Question: I have some problems with the following code:
'''
Vo2Max.Auswertung %>%
group_by(group) %>%
summarise(across(everything(), mean)) %>%
pivot_longer(cols = -group, names_to = "test", values_to = "mean") %>%
mutate(test = as.numeric(gsub("[^0-9]","",test))) %>%
ggplot(aes(x=test, y = mean, group = group, color = group)) +
geom_line(aes(),size = 1.1) +
geom_point(aes(), size = 3)+
scale_colour_manual(values = c("lightskyblue", "royalblue"), name = "Legende") +
ggtitle("Mittelwerte VO2 Max Vergleich nach Gruppen") +
theme_bw() +
theme(axis.text.x = element_text(size = 12)) +
theme(axis.title.y = element_text(size = 15, angle = 90)) +
theme(axis.text.y = element_text(size = 12, hjust=1)) +
theme(axis.title.x = element_text(size = 15)) +
scale_x_continuous(name = "Testzeitpunkt") +
scale_y_continuous(name = "Mittelwerte VO2 max") +
theme(plot.title = element_text(hjust = 0.5))
'''
This is the result

I have to scale the x axes into 3 timepoints (t0, t1, t2).
The y axes has to have an other scale (from 40 to 45).
Can someone help me to find the mistaces?
Here are my datas:
'''
> Vo2Max.Auswertung
# A tibble: 18 x 4
group 't0 VO2 max' 't1 VO2 max' 't2 VO2 max'
<chr> <dbl> <dbl> <dbl>
1 Experimentalgruppe 47.6 47.9 48.7
2 Kontrollgruppe 47.6 46.5 43.0
3 Experimentalgruppe 47.6 48.7 48.7
4 Kontrollgruppe 46.8 47.6 46.2
5 Kontrollgruppe 44.6 46.2 47.9
6 Experimentalgruppe 41.3 42.1 42.4
7 Kontrollgruppe 38 40.7 38.6
8 Experimentalgruppe 43.5 44.6 42.7
9 Experimentalgruppe 41.9 43.2 43.8
10 Kontrollgruppe 45.1 47.9 49.2
11 Experimentalgruppe 44.1 44.3 44.9
12 Kontrollgruppe 28.5 30.9 30.3
13 Kontrollgruppe 38.6 41.6 42.1
14 Kontrollgruppe 44.6 45.4 47.6
15 Kontrollgruppe 40.4 43.0 42.4
16 Experimentalgruppe 32.6 33.3 33.3
17 Experimentalgruppe 40.4 38.6 43.0
18 Kontrollgruppe 44.3 40.1 42.7
'''
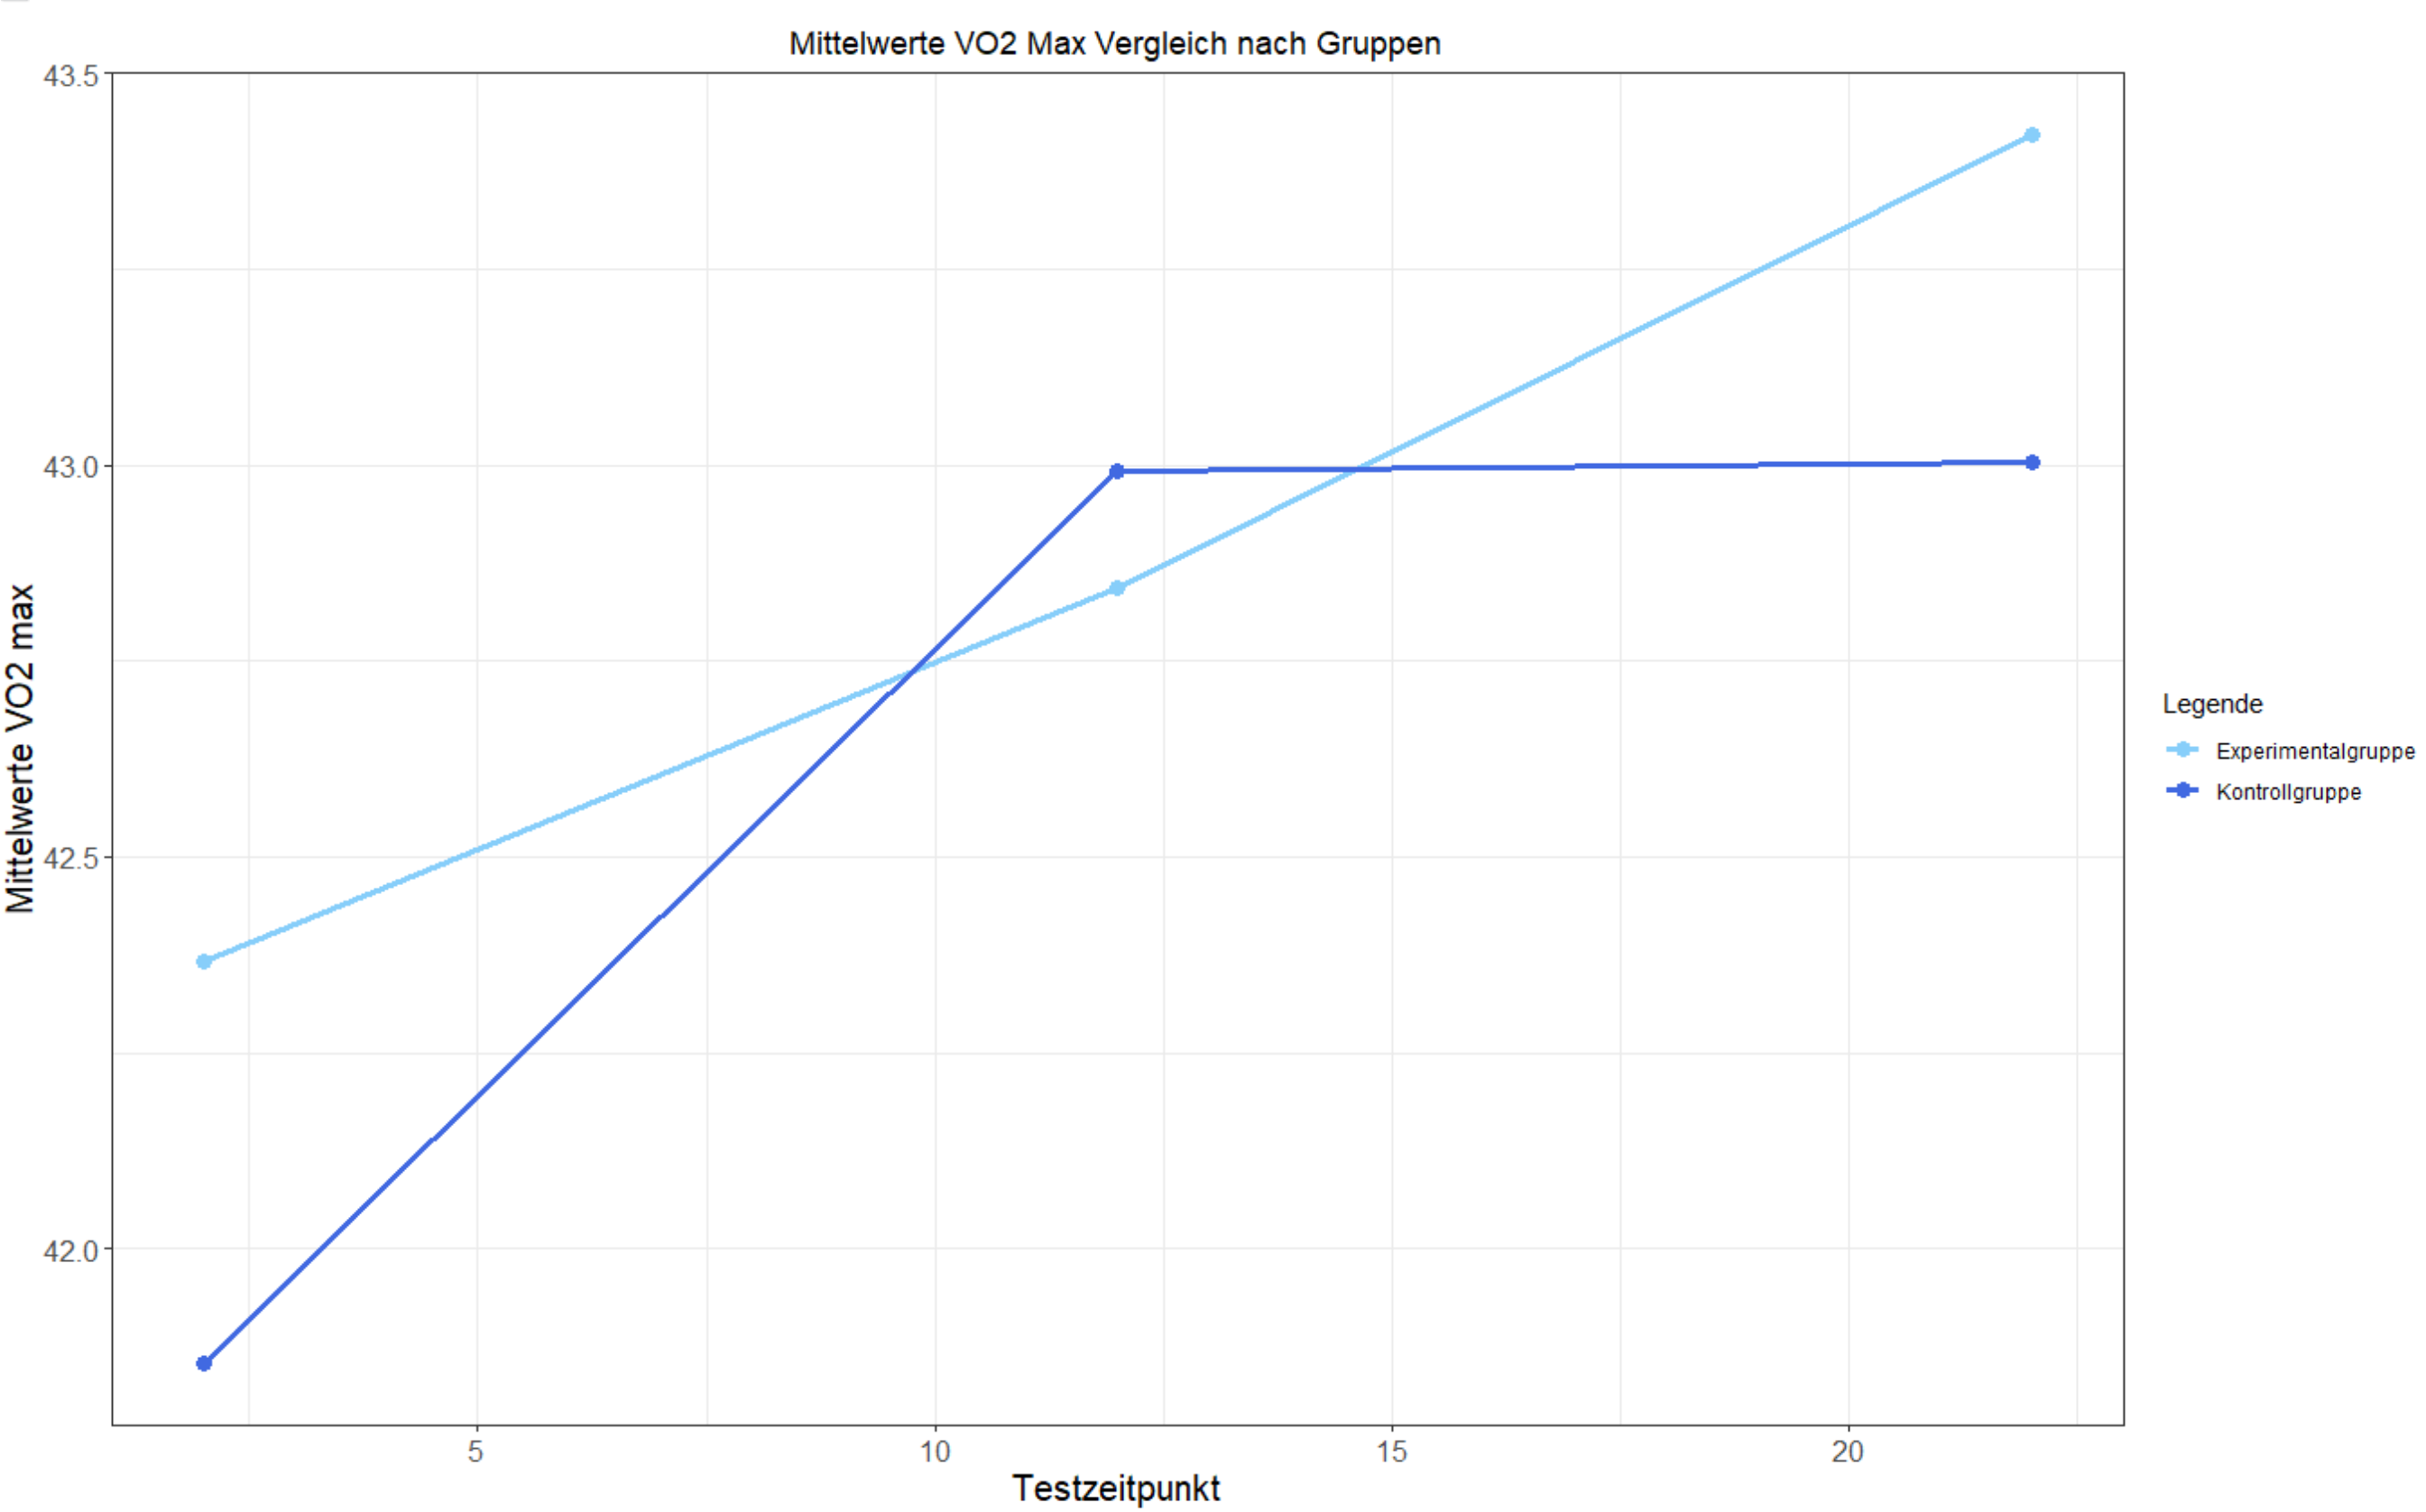
Answer: Sorry I didn't get this with the x axis. Below a suggestion including some tips to improve your plotting.
Check mainly how I label title, x axis and y axis, and how I summarise the theme specs to one single call to theme
'''
library(tidyverse)
foo %>%
group_by(group) %>%
summarise(across(everything(), mean)) %>%
pivot_longer(cols = -group, names_to = "test", values_to = "mean") %>%
# the following is quite a change. I am using a factor instead of numeric
# Also I am using str_sub to extract the number
mutate(test = as.factor(str_sub(test, 2, 2))) %>%
ggplot(aes(x = test, y = mean, group = group, color = group)) +
geom_line(aes(), size = 1.1) +
geom_point(aes(), size = 3) +
scale_colour_manual(values = c("lightskyblue", "royalblue"), name = "Legende") +
labs(
x = "Testzeitpunkt", y = "Mittelwerte VO2 max",
title = "Mittelwerte VO2 Max Vergleich nach Gruppen"
) +
theme_bw() +
theme(
axis.text.x = element_text(size = 12),
axis.title.y = element_text(size = 15, angle = 90),
axis.text.y = element_text(size = 12, hjust = 1),
axis.title.x = element_text(size = 15),
plot.title = element_text(hjust = 0.5)
)
#> 'summarise()' ungrouping output (override with '.groups' argument)
'''
as per (now deleted) comments, you can simply extract the additional "t" by changing
'test =str_sub(test, 1, 2)'. because you're adding the character t, R will recognise it as a character vector and you don't need to factorise anymore

<URL>
'''
# devtools::install_github("alistaire47/read.so")
foo <- read.so::read_so("group t0_VO2_max t1_VO2_max t2_VO2_max
<chr> <dbl> <dbl> <dbl>
1 Experimentalgruppe 47.6 47.9 48.7
2 Kontrollgruppe 47.6 46.5 43.0
3 Experimentalgruppe 47.6 48.7 48.7
4 Kontrollgruppe 46.8 47.6 46.2
5 Kontrollgruppe 44.6 46.2 47.9
6 Experimentalgruppe 41.3 42.1 42.4
7 Kontrollgruppe 38 40.7 38.6
8 Experimentalgruppe 43.5 44.6 42.7
9 Experimentalgruppe 41.9 43.2 43.8
10 Kontrollgruppe 45.1 47.9 49.2
11 Experimentalgruppe 44.1 44.3 44.9
12 Kontrollgruppe 28.5 30.9 30.3
13 Kontrollgruppe 38.6 41.6 42.1
14 Kontrollgruppe 44.6 45.4 47.6
15 Kontrollgruppe 40.4 43.0 42.4
16 Experimentalgruppe 32.6 33.3 33.3
17 Experimentalgruppe 40.4 38.6 43.0
18 Kontrollgruppe 44.3 40.1 42.7")
'''